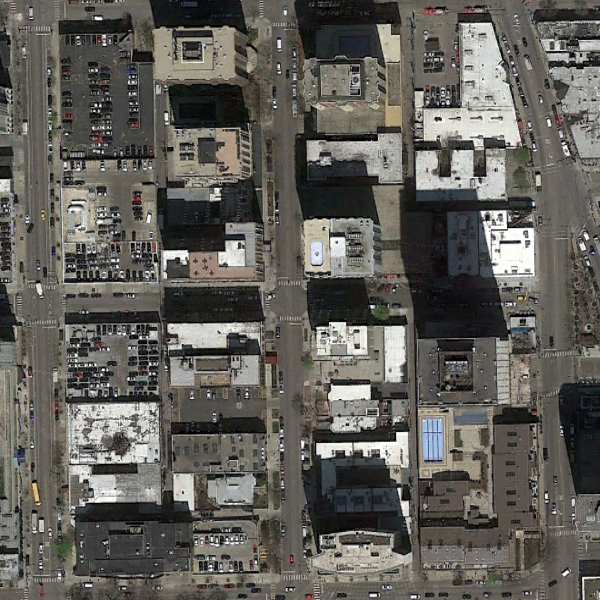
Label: Commercial